Question:
I'm looking in developing a plugin For Eclipse that will add a new context menu and when clicked a dialog will pop up and users will be able to select from a list of thing to install.
I would like my dialog to have the same look and feel of the attached screen shoot (from eclipse when you edit a new plugin).
So my question is: Any idea how this interface was made? It is HTML and if so how can this be done? Or are this custom Swing controls, or something like this?
I'm new to Java so i might not ask the question properly, but any help would be appreciated.
Thanks.
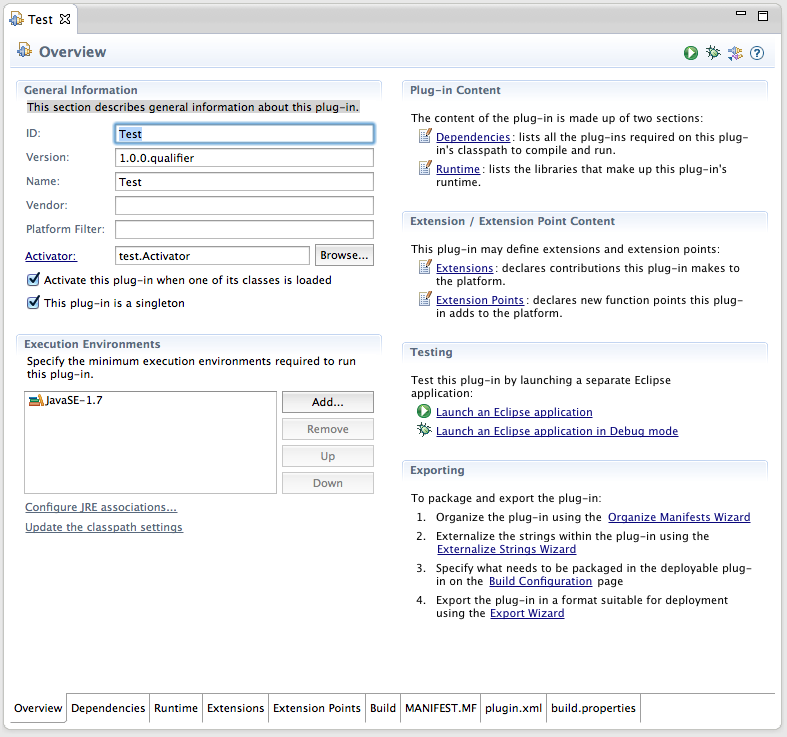
Answer: This multipage editor contains elements created with <URL> that is based on SWT.